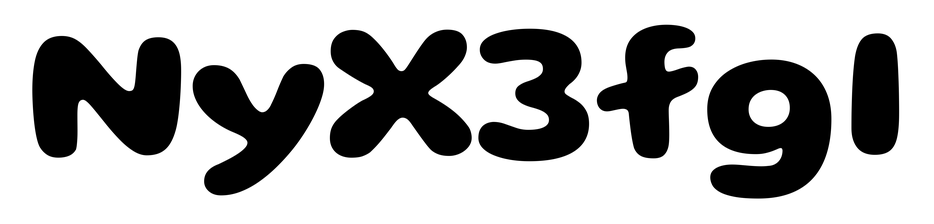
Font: Gluten_Bold